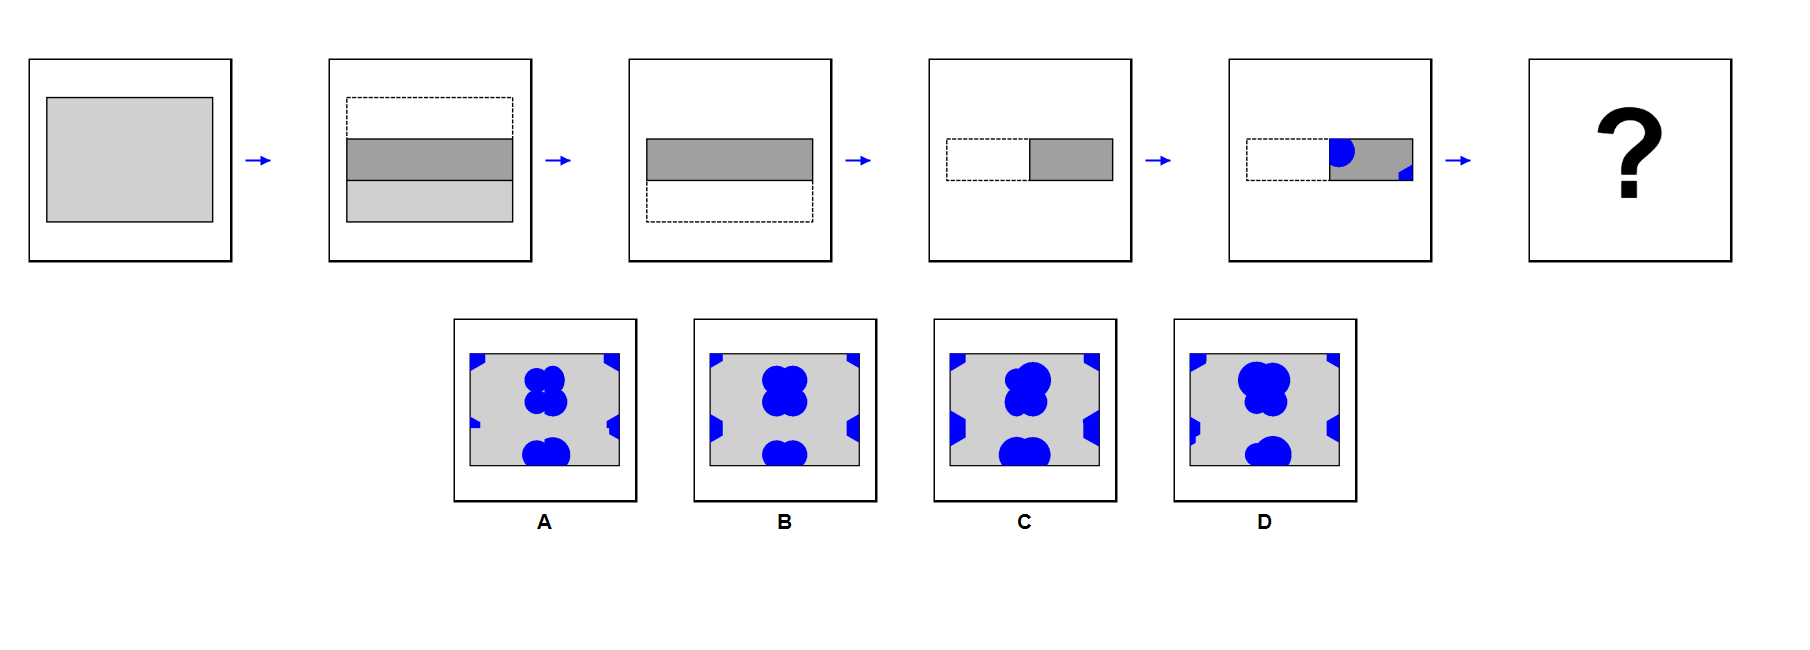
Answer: B